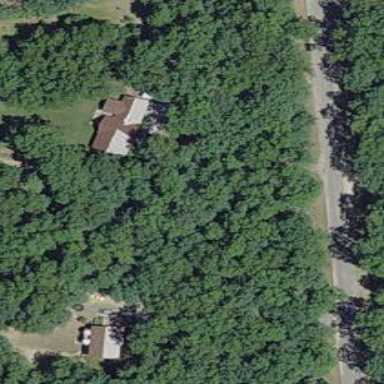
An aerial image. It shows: Driveway leading to service road.